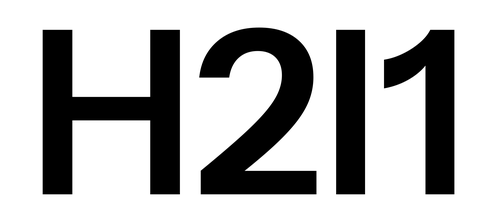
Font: InstrumentSans_SemiBold